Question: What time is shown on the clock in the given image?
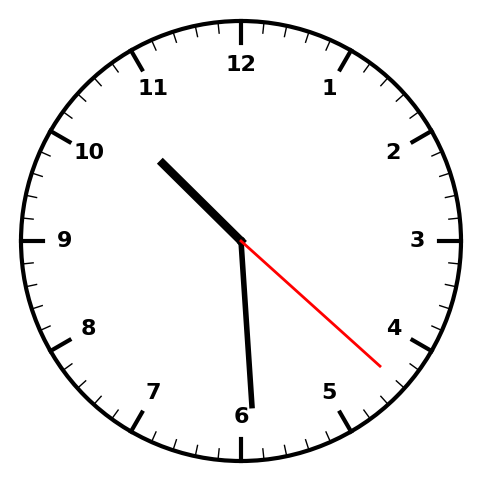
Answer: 10:29:22